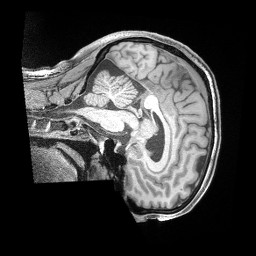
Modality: T1w
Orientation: sagittal
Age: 41
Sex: male
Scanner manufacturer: siemens
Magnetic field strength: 3 T
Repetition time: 2 s
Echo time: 0.00211 s